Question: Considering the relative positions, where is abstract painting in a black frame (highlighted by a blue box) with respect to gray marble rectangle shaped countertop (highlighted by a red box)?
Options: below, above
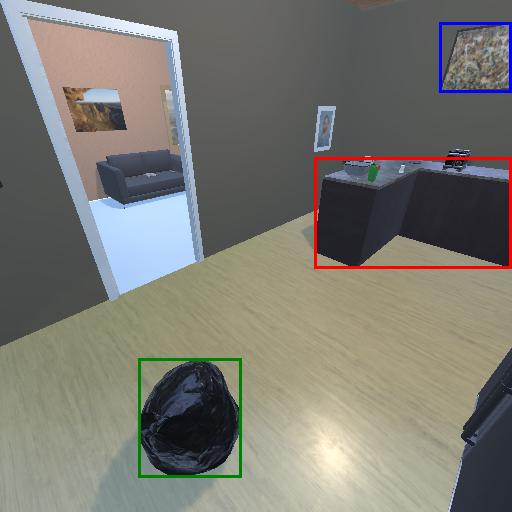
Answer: below